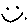
Label: smiley face